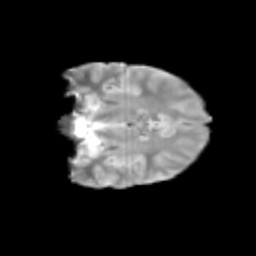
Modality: T2w
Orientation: coronal
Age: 11
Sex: female
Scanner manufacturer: siemens
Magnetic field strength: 3 T
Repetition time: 3.8 s
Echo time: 0.07 s